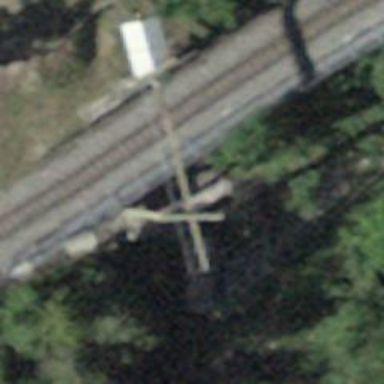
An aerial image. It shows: Funicular railway.